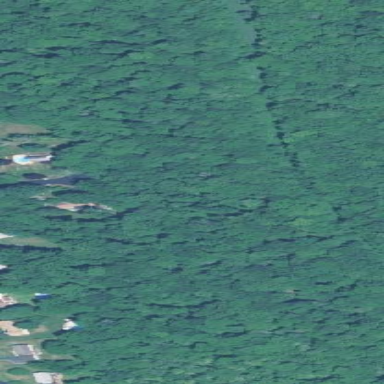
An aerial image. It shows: Existing Preserved Open Space in woodland area.